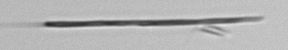
Label: fiber